Aerial crown-view tile of a tropical tree (Barro Colorado Island, Panama), acquired 20250217:
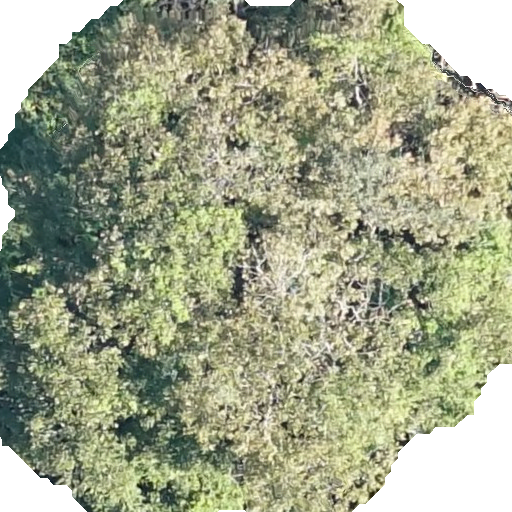
Species: Dipteryx oleifera
GBIF accepted scientific name: Dipteryx oleifera
Crown area: 361.613 m²